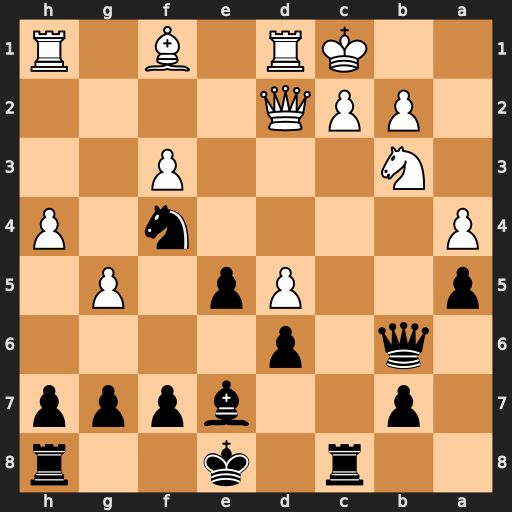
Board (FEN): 2r1k2r/1p2bppp/1q1p4/p2Pp1P1/P4n1P/1N3P2/1PPQ4/2KR1B1R
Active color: b
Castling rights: k
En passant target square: -
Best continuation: Qxb3 Bb5+ Kf8